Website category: sports
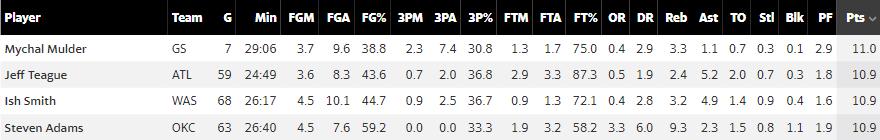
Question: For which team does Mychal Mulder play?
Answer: GS

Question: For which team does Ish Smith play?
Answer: WAS

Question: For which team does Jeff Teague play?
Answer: ATL

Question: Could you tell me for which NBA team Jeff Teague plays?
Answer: ATL

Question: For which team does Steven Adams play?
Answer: OKC

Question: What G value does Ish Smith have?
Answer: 68

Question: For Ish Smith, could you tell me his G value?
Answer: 68

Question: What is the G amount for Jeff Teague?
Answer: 59

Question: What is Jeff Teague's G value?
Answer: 59

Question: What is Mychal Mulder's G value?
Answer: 7

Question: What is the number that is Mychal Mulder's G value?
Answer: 7

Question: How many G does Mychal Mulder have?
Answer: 7

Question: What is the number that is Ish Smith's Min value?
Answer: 26:17

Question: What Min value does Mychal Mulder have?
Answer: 29:06

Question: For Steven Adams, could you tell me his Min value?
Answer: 26:40

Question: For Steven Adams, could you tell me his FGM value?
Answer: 4.5

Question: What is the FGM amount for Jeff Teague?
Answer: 3.6

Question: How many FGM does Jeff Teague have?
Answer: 3.6

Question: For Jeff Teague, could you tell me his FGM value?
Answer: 3.6

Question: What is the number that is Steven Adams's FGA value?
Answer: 7.6

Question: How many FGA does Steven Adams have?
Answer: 7.6

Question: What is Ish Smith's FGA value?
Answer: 10.1

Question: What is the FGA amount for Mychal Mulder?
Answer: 9.6

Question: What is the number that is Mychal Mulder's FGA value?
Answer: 9.6

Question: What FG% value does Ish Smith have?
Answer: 44.7

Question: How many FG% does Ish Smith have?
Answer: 44.7

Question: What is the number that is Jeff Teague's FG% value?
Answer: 43.6

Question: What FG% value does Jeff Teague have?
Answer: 43.6

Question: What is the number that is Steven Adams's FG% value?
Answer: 59.2

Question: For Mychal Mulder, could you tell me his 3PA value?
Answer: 7.4

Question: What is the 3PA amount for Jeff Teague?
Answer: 2.0

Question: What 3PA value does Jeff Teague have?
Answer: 2.0

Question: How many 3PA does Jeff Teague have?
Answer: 2.0

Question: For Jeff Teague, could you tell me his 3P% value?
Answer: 36.8

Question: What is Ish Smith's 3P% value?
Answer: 36.7

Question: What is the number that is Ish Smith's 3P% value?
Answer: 36.7

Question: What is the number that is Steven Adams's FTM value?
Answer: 1.9

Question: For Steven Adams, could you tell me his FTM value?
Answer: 1.9

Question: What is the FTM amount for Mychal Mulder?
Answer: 1.3

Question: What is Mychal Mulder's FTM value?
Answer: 1.3

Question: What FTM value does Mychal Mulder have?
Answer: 1.3

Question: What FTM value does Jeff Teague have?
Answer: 2.9

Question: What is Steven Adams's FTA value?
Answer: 3.2

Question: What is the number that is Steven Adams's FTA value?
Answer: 3.2

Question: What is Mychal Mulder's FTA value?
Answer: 1.7

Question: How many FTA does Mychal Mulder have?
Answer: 1.7

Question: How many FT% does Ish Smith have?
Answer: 72.1

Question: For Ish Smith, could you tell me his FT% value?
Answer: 72.1

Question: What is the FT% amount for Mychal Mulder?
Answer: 75.0

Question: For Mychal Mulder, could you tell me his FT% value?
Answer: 75.0

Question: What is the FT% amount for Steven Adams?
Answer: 58.2

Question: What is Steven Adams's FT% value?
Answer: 58.2

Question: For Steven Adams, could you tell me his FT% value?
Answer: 58.2

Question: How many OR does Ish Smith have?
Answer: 0.4

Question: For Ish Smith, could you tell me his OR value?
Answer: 0.4

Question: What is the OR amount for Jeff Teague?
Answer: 0.5

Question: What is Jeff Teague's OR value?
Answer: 0.5

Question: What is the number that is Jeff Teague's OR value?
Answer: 0.5

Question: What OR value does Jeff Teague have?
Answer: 0.5

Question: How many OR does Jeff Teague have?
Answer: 0.5

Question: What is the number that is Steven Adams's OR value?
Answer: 3.3

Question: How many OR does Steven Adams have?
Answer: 3.3

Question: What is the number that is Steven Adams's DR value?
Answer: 6.0

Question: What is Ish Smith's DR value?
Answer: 2.8